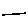
Label: line